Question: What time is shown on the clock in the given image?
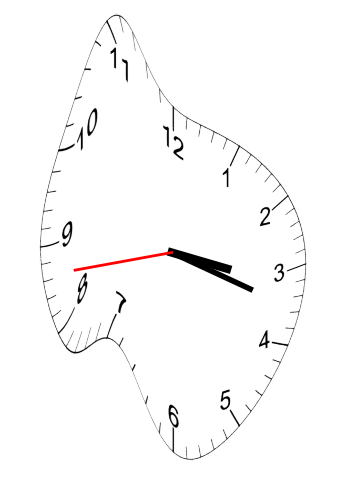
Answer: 03:17:43